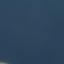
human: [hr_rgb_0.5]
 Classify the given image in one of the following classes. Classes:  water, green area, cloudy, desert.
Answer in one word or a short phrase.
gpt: water